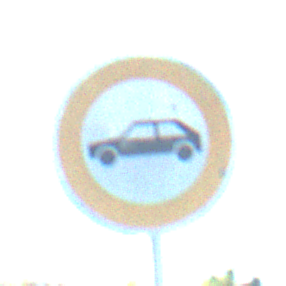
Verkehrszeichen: VerbotPersonenkraftwagen
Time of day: MorningAfternoon
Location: Outdoor (Nature)
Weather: Clear
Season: NotSpecified
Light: Natural